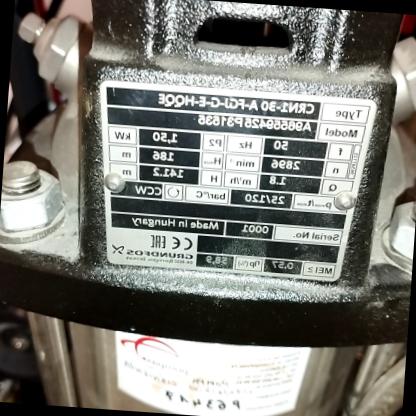
Klasa: tabliczka-znamionowa